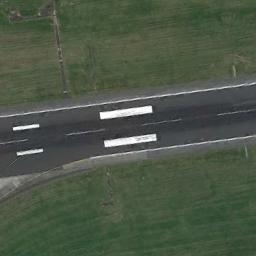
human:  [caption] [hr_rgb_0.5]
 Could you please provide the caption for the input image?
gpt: The grass is beside the runway .

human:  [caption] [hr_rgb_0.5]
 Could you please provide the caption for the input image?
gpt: There is a green lawn next to the runway, With white dashes of varying thickness on the runway .

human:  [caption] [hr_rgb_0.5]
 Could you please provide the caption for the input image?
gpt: The runway is on the grass .

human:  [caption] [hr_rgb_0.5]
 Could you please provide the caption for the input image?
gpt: The runway goes through the lawn and several touchdown zone markings and aiming point markings are on the runway .

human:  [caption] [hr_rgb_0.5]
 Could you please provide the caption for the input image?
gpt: There are green meadows beside the runway .